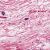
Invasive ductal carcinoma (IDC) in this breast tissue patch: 0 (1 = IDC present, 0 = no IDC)